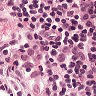
Metastatic tissue present: no